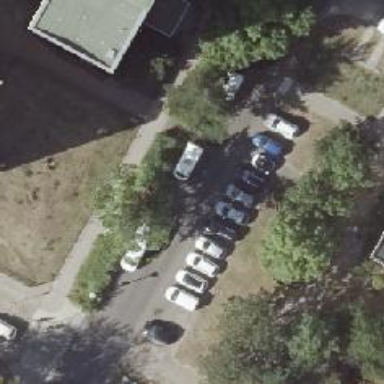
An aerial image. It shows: Street side parking area.